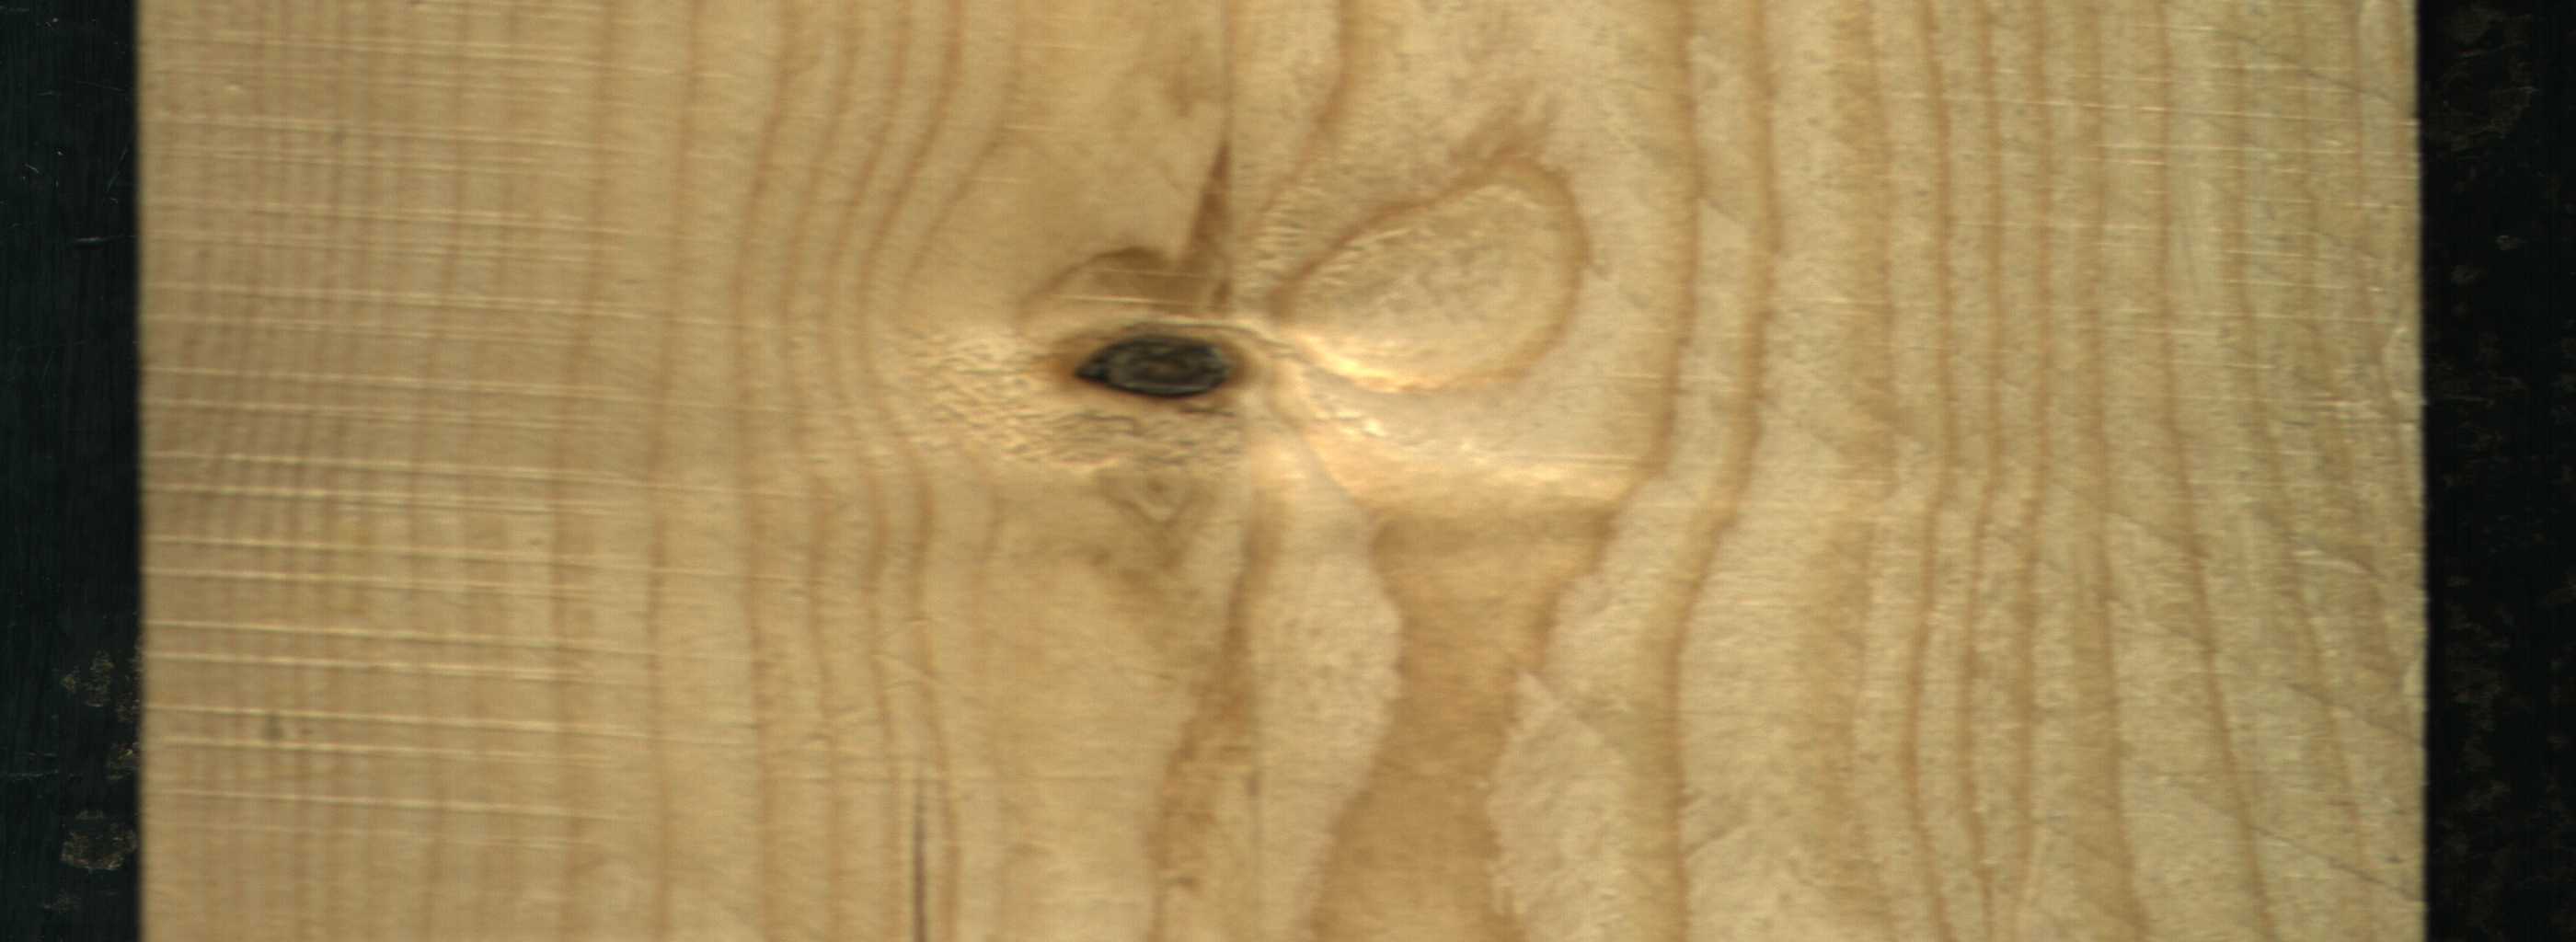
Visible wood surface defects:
Dead_Knot